Aerial crown-view tile of a tropical tree (Barro Colorado Island, Panama), acquired 20250124:
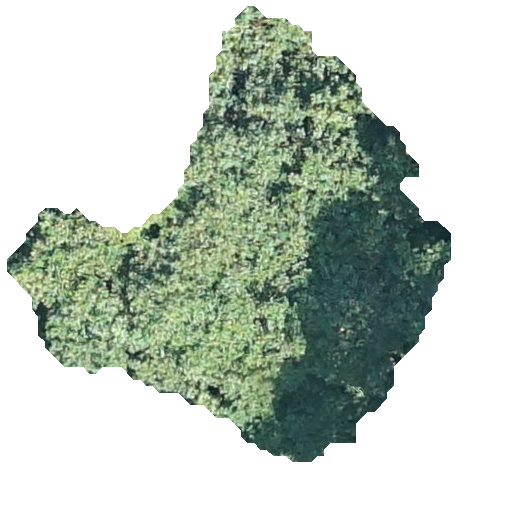
Species: Hieronyma alchorneoides
GBIF accepted scientific name: Hieronyma alchorneoides
Crown area: 160.576 m²